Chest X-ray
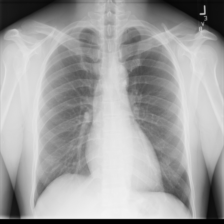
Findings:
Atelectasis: negative
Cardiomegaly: negative
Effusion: negative
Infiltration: negative
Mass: negative
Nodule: negative
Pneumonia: negative
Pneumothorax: negative
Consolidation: negative
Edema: negative
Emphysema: negative
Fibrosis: negative
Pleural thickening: negative
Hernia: negative